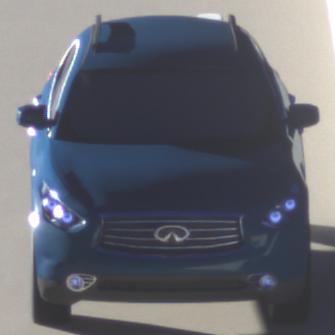
Make: Infiniti
Model: FX 37
Detailed model: FX (S51)
Model produced from: 2012/07
Model produced until: 2013/10
Doors: 5
Color: blue
Road condition: dry road
Daytime: sunrise or sunset
Contrast: high contrast